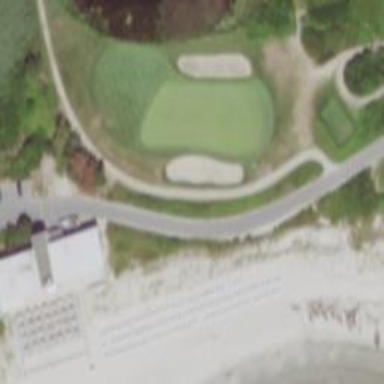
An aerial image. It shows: Path designed for golf carts.